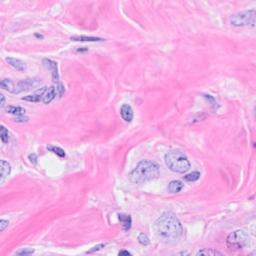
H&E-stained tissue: Breast